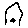
Label: house